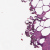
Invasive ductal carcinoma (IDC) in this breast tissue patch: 0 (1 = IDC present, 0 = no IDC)